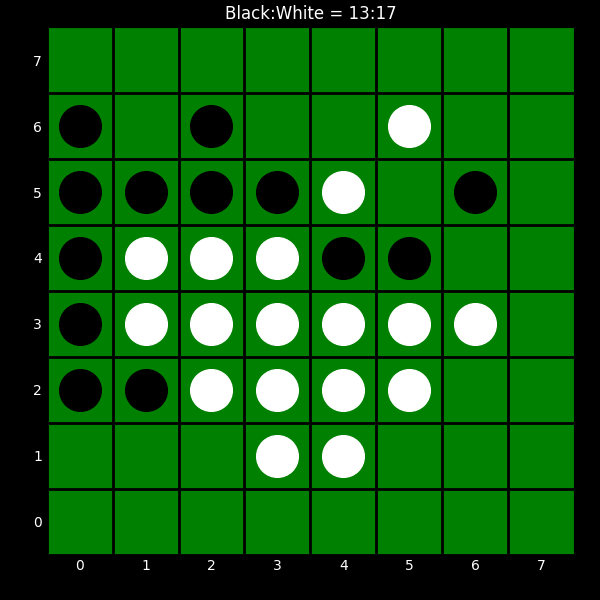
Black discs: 13
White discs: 17